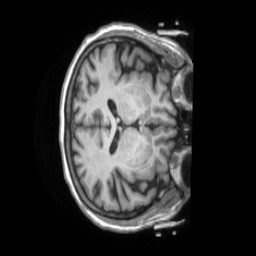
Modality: T1w
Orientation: axial
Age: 64
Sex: female
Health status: ill
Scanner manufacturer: siemens
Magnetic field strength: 3 T
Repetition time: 2.2 s
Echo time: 0.00157 s